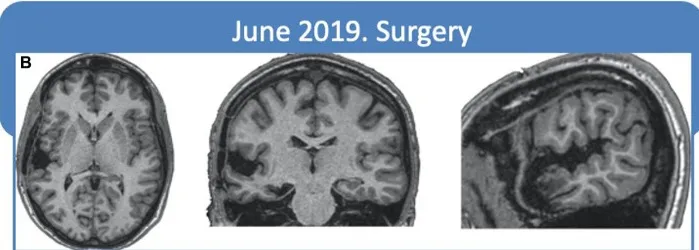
Timeline and neuroimaging. (B) Post-operative brain-MRI T13D slices, at 6 months, showing the resection cavity, without complications.
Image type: radiology (mri)